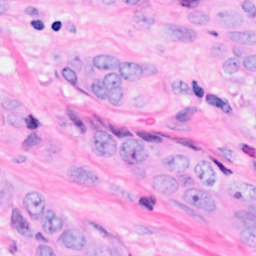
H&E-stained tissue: Breast